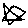
Label: star